Field crop: tomato
Growth stage: 2
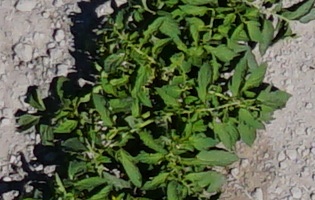
Species: tomato